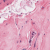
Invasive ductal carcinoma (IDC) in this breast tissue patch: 0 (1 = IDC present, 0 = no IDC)